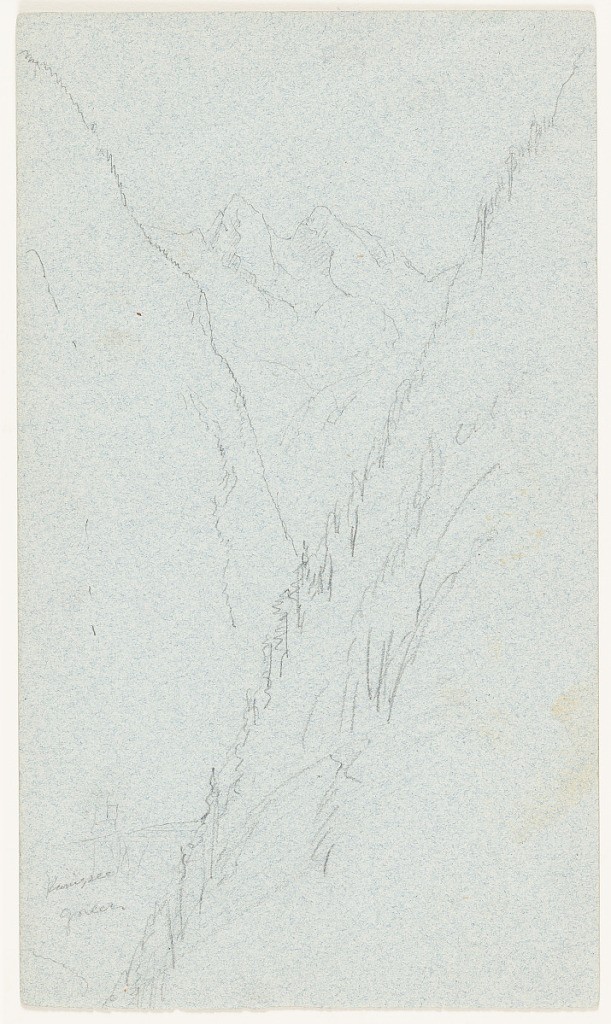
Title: Mountain View from the Königssee, Germany
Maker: Frederic Edwin Church, American, 1826–1900
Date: July 1868
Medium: Graphite on blue wove paper; verso: graphite
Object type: Drawing
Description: Landscape sketch showing a view overlooking the Königssee in Germany, and the sheer mountainsides that make up its shoreline. In foreground, a steep, wooded slope descends to the lower left corner, where a path of the lake is visible. In middle distance at left, another sheer mountainside descends into the water. Distant twin mountain peaks are visible at center through a "V" created by the nearby ridges.

Verso: Mixed architectural sketches around Berchtesgaden, Germany, showing views of an arched bridge, inverted and visible at center, a church on a hillside at upper left, a pointed tower at upper center, and a birdhouse at upper right.